Interaction volume radius: 5 \u00c5
Interaction volume height: 20 \u00c5
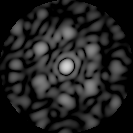
Disorder parameter: 0.6594